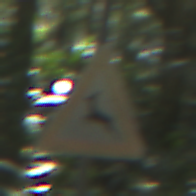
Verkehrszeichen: WildwechselRechts
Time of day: Midday
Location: Outdoor (Nature)
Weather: Clear
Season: NotSpecified
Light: Natural